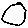
Label: moon